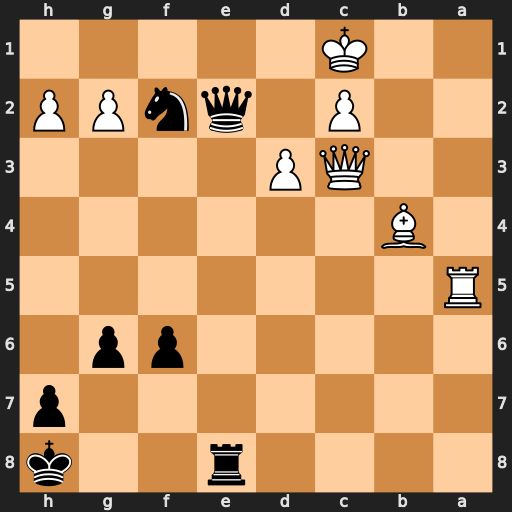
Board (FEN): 4r2k/7p/5pp1/R7/1B6/2QP4/2P1qnPP/2K5
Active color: b
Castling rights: -
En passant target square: -
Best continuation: Qf1+ Kb2 Nd1+ Kb3 Nxc3